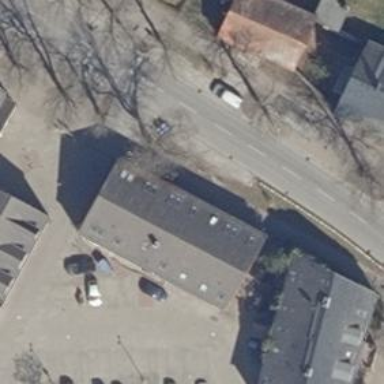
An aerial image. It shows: Beauty shop.